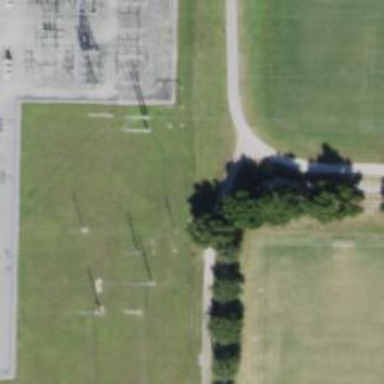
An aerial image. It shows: Mast structure.